Question: I'm testing some codes about custom control. I had the following styles defines in Themes folder.'LayerGrid.xaml'.A 'button' with an 'image' and 'text'. This 'PanelButtonStyle'style is used in 'layergrid.cs'.
'''
<Style TargetType="{x:Type common:LayerGrid}">
<Setter Property="Template">
<Setter.Value>
<ControlTemplate>
<DockPanel VerticalAlignment="Stretch" HorizontalAlignment="Stretch" LastChildFill="True"
Name="PART_ParentPanel">
<DockPanel.Resources>
<Style x:Key="PanelButtonStyle" TargetType="Button">
<Setter Property="OverridesDefaultStyle" Value="True"></Setter>
<Setter Property="Focusable" Value="False"></Setter>
<Setter Property="Template">
<Setter.Value>
<ControlTemplate TargetType="{x:Type Button}">
<Border x:Name="BorderPath" Margin="0"
BorderThickness="0" Background="{StaticResource TabItemBackgroundBrushUnselected}"
BorderBrush="{StaticResource TabItem_BorderBrush_Selected}">
<StackPanel Orientation="Horizontal">
<Image Source="/MCLF;component/Images/Tu Xiang 3.png" Width="15" Height="15"
HorizontalAlignment="Center " VerticalAlignment="Center">
<TextBlock TextTrimming="CharacterEllipsis"
Text ="{TemplateBinding Name}"></TextBlock>
</StackPanel>
</Border>
</ControlTemplate>
</Setter.Value>
</Setter>
</Style>
</DockPanel.Resources>
<StackPanel Name="PART_BottomCntl" Orientation="Horizontal" DockPanel.Dock="Bottom" Background="AliceBlue"></StackPanel>
<StackPanel Name="PART_LeftCntl" Orientation="Horizontal" DockPanel.Dock="Left" Background="AliceBlue">
<StackPanel.LayoutTransform>
<RotateTransform Angle="90"/>
</StackPanel.LayoutTransform>
</StackPanel>
<StackPanel Name="PART_RightCntl" Orientation="Horizontal" DockPanel.Dock="Right" Background="AliceBlue">
<StackPanel.LayoutTransform>
<RotateTransform Angle="90"/>
</StackPanel.LayoutTransform>
</StackPanel>
<Grid Name="PART_MasterGrid" IsSharedSizeScope="True" Background="AliceBlue"></Grid>
</DockPanel>
</ControlTemplate>
</Setter.Value>
</Setter>
</Style>
private Button AddToColumnStackPanel(Layer layer)
{
var btn = new Button
{
//Background = Brushes.Transparent,
//BorderBrush = Brushes.Transparent,
//BorderThickness = new Thickness(0),
//Height = 22,
//MinWidth = 55.0,
Padding = new Thickness(10, 0, 10, 0),
//FontWeight = FontWeights.Bold,
Style = (Style)PART_MasterGrid.FindResource("PanelButtonStyle"),
};
btn.Click += (o, e) =>...
}
'''
And the 'DP Layer.Name' is determined in 'MainWindow.xaml' with
'''
<controls:Layer Level="1" Orientation="Column" Name="Symbols" ColumnLocation="Left">
<controls:Layer.Content>
<Grid>
<Grid.DataContext>
<vm:MainViewModel/>
</Grid.DataContext>
</Grid>
</controls:Layer.Content>
'''
Now the problem is the 'DP Name=Symbols' is not bind correctly into the button 'PanelButtonStyle'
I read a similar post but that example set the whole target type to the 'DP somecustomControl'<URL>

: The 'DP Name' is in 'class Layer',which is used to define the properties of each layer's location, orientation, name, content etc... The 'class LayerGrid' serves as the class backing the custom control.
In 'LayerGrid.cs' we have:
'''
public class LayerGrid : ContentControl
{
...
}
public class Layer : UIElement
{
public enum LayerOrientation
{
Row,
Column
}
public enum LayerColumnLocation
{
Left,
Right
}
public static readonly DependencyProperty LevelProperty;
public static readonly DependencyProperty ContentProperty;
public static readonly DependencyProperty OrientationProperty;
public static readonly DependencyProperty NameProperty;
public static readonly DependencyProperty ColumnLocationProperty;
public string Name
{
get { return (string)GetValue(NameProperty); }
set { SetValue(NameProperty, value); }
}
static Layer()
{
NameProperty = DependencyProperty.Register(
"Name",
typeof(string),
typeof(Layer));
...
}
}
'''
And 'LayerGrid.xaml' serves the purpose of laying out the general panels; Each button will be added to the corresponding stackPanel such as 'PART_LeftCntl' by calling the function above.
'''
<DockPanel>
<StackPanel Name="PART_BottomCntl" Orientation="Horizontal" DockPanel.Dock="Bottom" Background="AliceBlue"></StackPanel>
<StackPanel Name="PART_LeftCntl" Orientation="Horizontal" DockPanel.Dock="Left" Background="AliceBlue">
<StackPanel.LayoutTransform>
<RotateTransform Angle="90"/>
</StackPanel.LayoutTransform>
</StackPanel>
<StackPanel Name="PART_RightCntl" Orientation="Horizontal" DockPanel.Dock="Right" Background="AliceBlue">
<StackPanel.LayoutTransform>
<RotateTransform Angle="90"/>
</StackPanel.LayoutTransform>
</StackPanel>
<Grid Name="PART_MasterGrid" IsSharedSizeScope="True" Background="AliceBlue"></Grid>
</DockPanel>
'''
And 'MainWindow.xaml' is responsible for giving the contents inside;
Below an example of the same 'style' is attached.Only Button'style' is changed.<URL>
'''
//var btn = new Button
//{
// Background = Brushes.Transparent,
// BorderBrush = Brushes.Transparent,
// BorderThickness = new Thickness(0),
// Height = 22,
// MinWidth = 65.0,
// Padding = new Thickness(10, 0, 15, 0),
// FontWeight = FontWeights.Bold,
// Style = (Style)PART_MasterGrid.FindResource("buttonStyle"),
// Content = layer.Name
//};
var btn = new Button
{
Padding = new Thickness(10, 0, 10, 0),
//FontWeight = FontWeights.Bold,
Style = (Style)PART_MasterGrid.FindResource("PanelButtonStyle")
//Content = layer.Name
};
'''
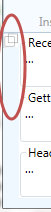
Answer: I think you are looking for how to create the binding in code behind.
So this should work for you
'''
Binding b = new Binding("Name");
b.Source = layer;
btn.SetBinding(Button.ContentProperty, b);
'''
so remove 'Content = layer.Name' & add this code before 'btn.Click += (o, e) =>...'
give it a try and see if this is what you are looking for
---
After looking at your implementation I found that the buttons are directly added to parts (StackPanel) of the layered grid template instead of layer (see below). So Relative source may not help here.

However, there are ways how you can achieve your goal in this scenario. As an easy option you can leverage Content property of Button.
So start by binding the Text property it to the template's Content property
'''
<TextBlock TextTrimming="CharacterEllipsis" FontSize="10"
Text ="{TemplateBinding Content}"></TextBlock>
'''
then in the code you can simply use 'Content = layer.Name' if the Name is not supposed to change.
eg
'''
var btn = new Button
{
Padding = new Thickness(10, 0, 10, 0),
Style = (Style)PART_MasterGrid.FindResource("PanelButtonStyle"),
Content = layer.Name
};
'''
Or alternatively you can bind Name with Content property to reflect the changes if needed.
eg
'''
var btn = new Button
{
Padding = new Thickness(10, 0, 10, 0),
Style = (Style)PART_MasterGrid.FindResource("PanelButtonStyle")
};
Binding b = new Binding("Name");
b.Source = layer;
btn.SetBinding(Button.ContentProperty, b);
'''
Let me know if this helps.